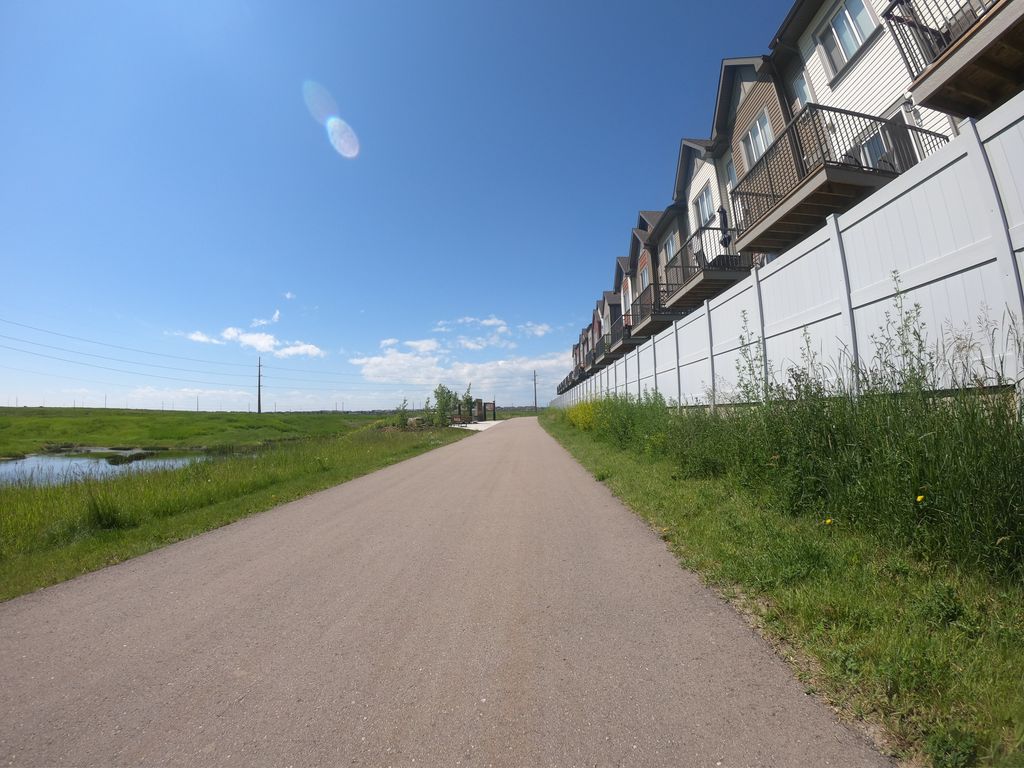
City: calgary